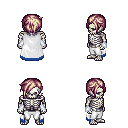
a pixel art fantasy rpg character, male body template, skeleton, white trimmed cape, white pants, white blonde pixie cut hairstyle, white cloth bracers, four views (front, back, left, right), 2x2 character sprite sheet, small pixel art, hard edges, no anti-aliasing